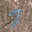
Label: 7